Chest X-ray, AP view. Patient: 16 years old, sex M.
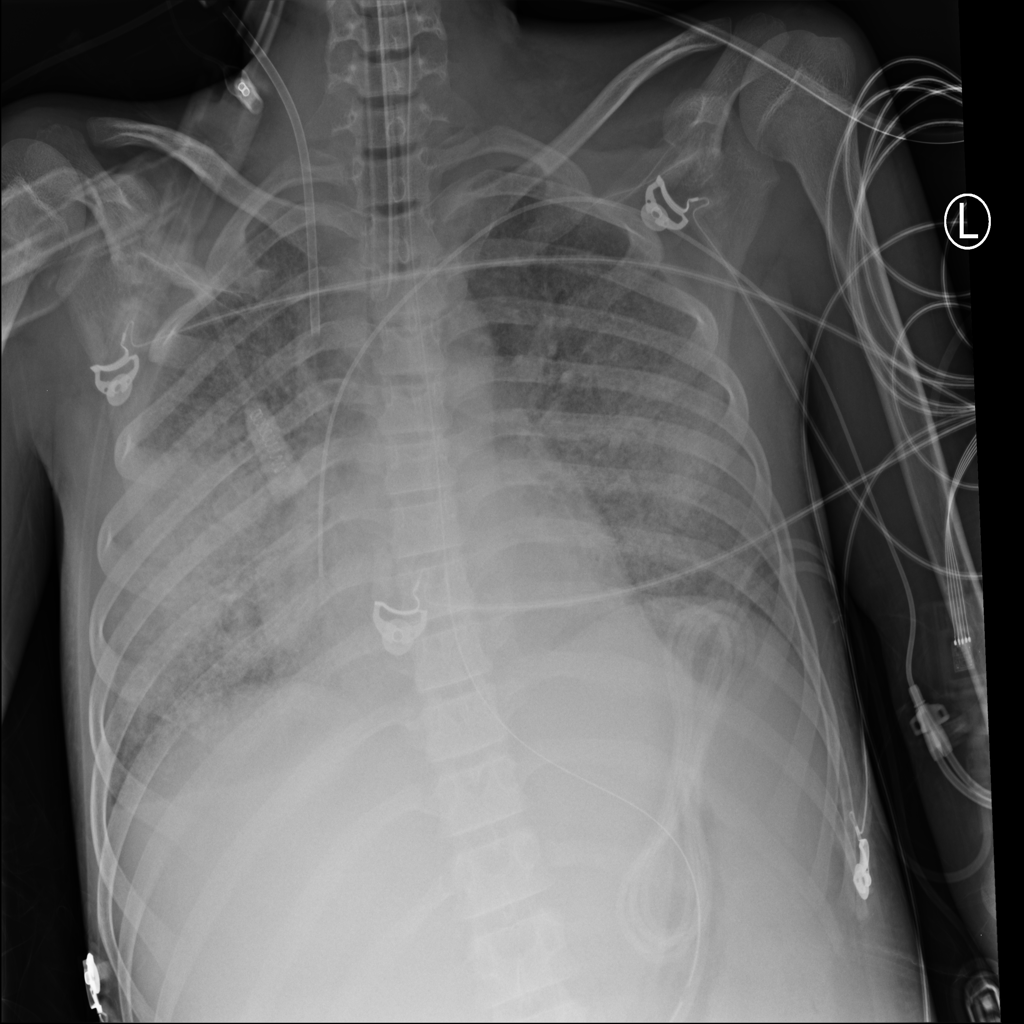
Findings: Effusion, Infiltration